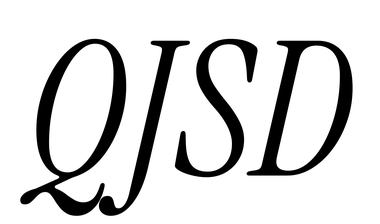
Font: InstrumentSerif-Italic